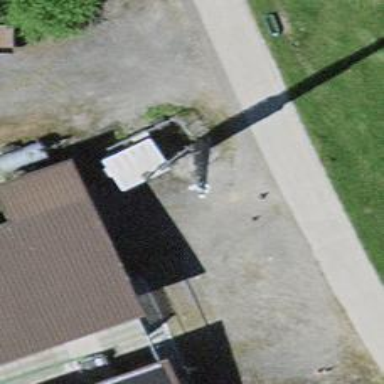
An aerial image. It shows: Antenna.